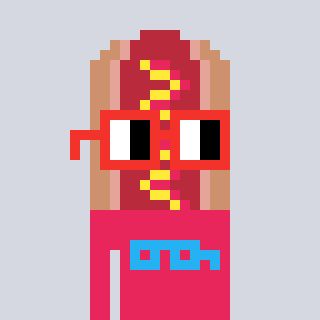
a pixel art character with square red glasses, a hotdog-shaped head and a redpinkish-colored body on a cool background